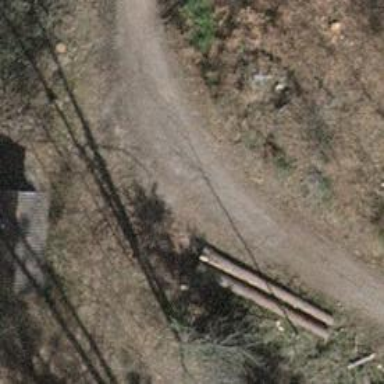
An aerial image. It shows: Bench for seating.